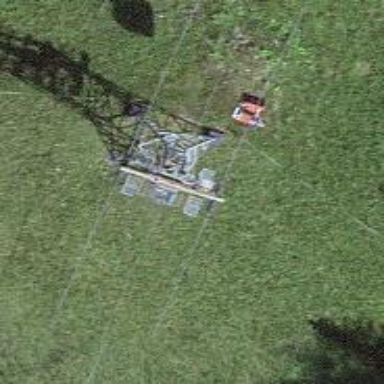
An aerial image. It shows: Pylon for aerialway.